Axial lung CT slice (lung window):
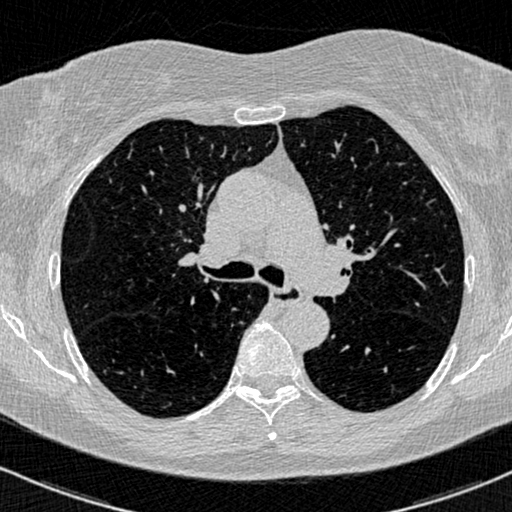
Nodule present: no